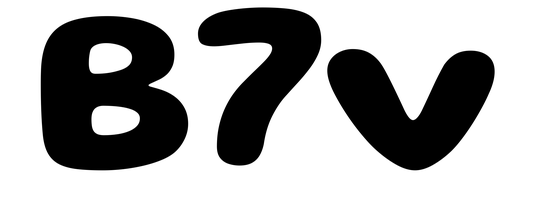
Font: Gluten_Bold